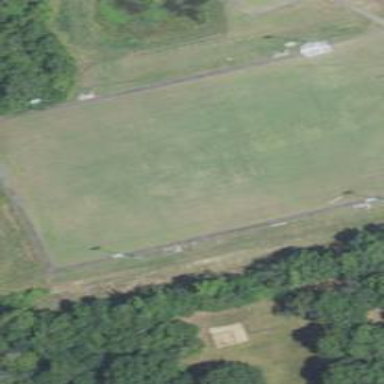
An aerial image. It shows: Soccer pitch designated for leisure and sports activities.